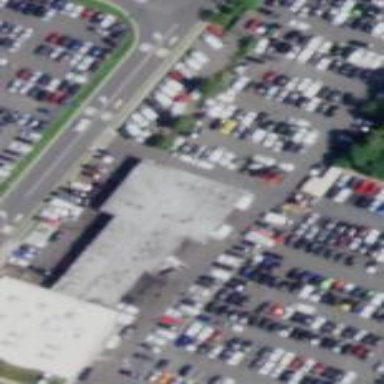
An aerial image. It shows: Building that houses car shop.